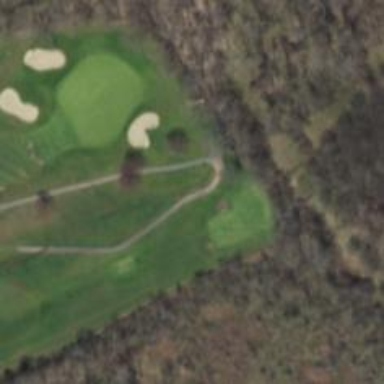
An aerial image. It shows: Grassy area designated as golf tee.